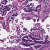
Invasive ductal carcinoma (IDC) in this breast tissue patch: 1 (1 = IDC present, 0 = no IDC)